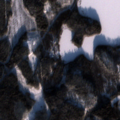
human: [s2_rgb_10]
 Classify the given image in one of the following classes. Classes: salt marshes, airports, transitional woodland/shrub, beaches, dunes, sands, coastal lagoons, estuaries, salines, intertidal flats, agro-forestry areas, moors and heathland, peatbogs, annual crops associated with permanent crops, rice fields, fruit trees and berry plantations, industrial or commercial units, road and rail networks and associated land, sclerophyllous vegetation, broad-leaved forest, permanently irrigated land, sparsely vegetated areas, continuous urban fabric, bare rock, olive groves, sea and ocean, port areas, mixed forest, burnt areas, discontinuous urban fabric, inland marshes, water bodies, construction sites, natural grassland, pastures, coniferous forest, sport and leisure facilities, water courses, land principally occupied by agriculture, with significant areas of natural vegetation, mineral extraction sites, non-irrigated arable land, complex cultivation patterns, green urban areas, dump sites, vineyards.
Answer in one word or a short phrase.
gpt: coniferous forest, mixed forest, transitional woodland/shrub, water bodies